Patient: sex F, age 46
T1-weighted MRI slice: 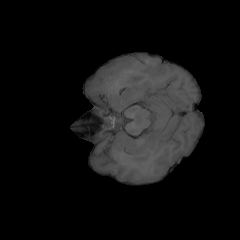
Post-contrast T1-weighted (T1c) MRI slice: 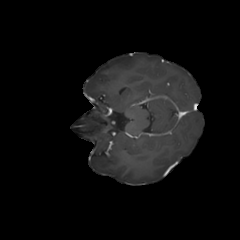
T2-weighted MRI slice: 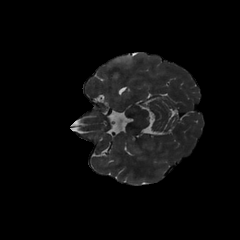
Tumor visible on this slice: yes
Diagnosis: Glioblastoma, IDH-wildtype
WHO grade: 4